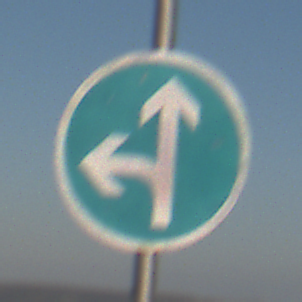
Verkehrszeichen: VorgeschriebeneFahrtrichtungGeradeausOderLinks
Umgebung: Outdoor, Nature
Tageszeit: MorningAfternoon
Wetter: Clear
Licht: Natural
Jahreszeit: Winter
Kontrast: HighContrast